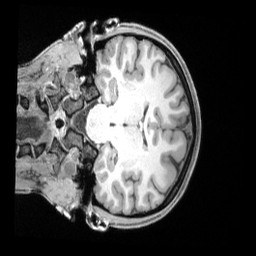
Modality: T1w
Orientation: coronal
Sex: female
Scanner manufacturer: siemens
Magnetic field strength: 3 T
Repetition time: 2.4 s
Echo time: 0.00222 s